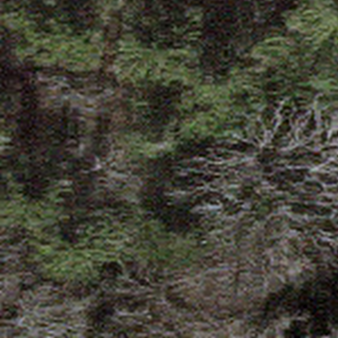
Label: other